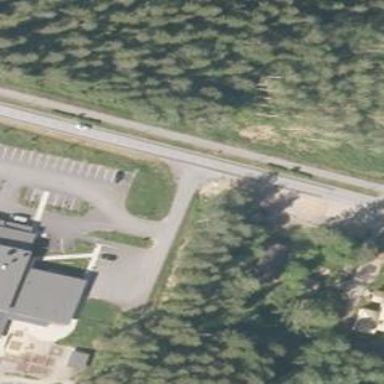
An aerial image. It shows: Asphalt cycleway.